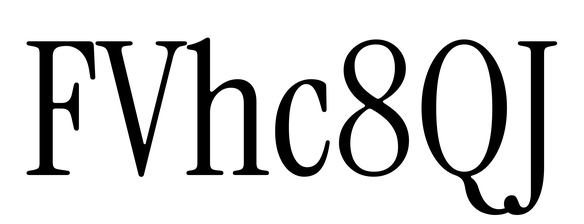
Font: InstrumentSerif-Regular